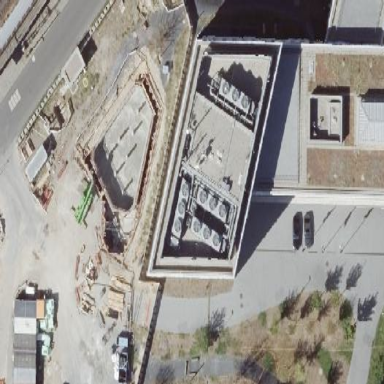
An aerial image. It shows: Office building with flat roof.